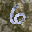
Label: 6